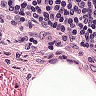
Metastatic tissue present: no